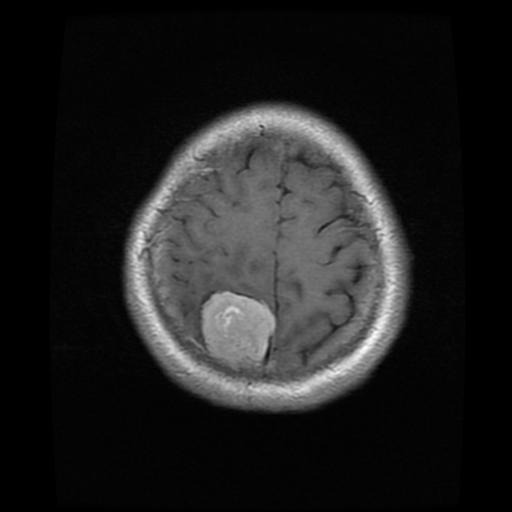
Label: meningioma